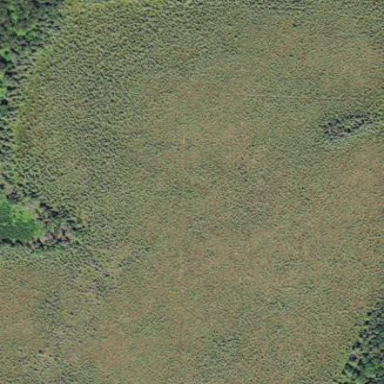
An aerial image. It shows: Bog wetland area.